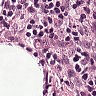
Metastatic tissue present: yes